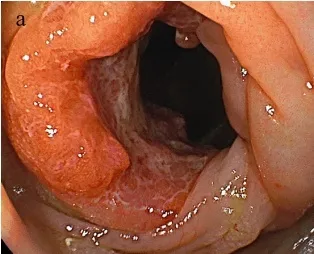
Images of the colon tumor. . (a) Total colonoscopy reveals a type 2 tumor in the ascending colon.
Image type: endoscopy (gi_endoscopy)